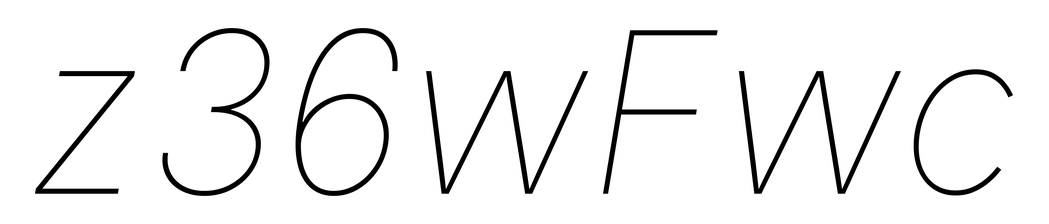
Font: Inter-Italic_Thin_Italic